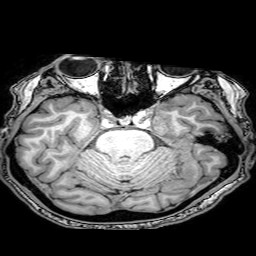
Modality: T1w
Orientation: coronal
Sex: male
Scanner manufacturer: philips
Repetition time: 0.008201 s
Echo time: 0.00378 s